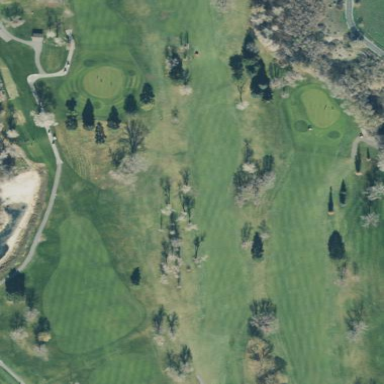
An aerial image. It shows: Golf fairway in the image.